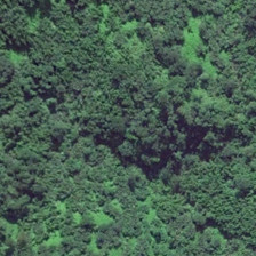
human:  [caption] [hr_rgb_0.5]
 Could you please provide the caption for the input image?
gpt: trees are growing on the uneven prairie .

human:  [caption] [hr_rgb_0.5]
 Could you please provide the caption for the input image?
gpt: dense bushes are under the tall trees.

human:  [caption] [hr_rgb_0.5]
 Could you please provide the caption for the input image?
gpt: Dense Bush is under a tall tree.

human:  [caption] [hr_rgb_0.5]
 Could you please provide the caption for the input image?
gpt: The thick bushes are under the tall trees.

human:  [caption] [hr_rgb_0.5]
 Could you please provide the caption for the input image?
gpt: trees are growing on the uneven prairie .